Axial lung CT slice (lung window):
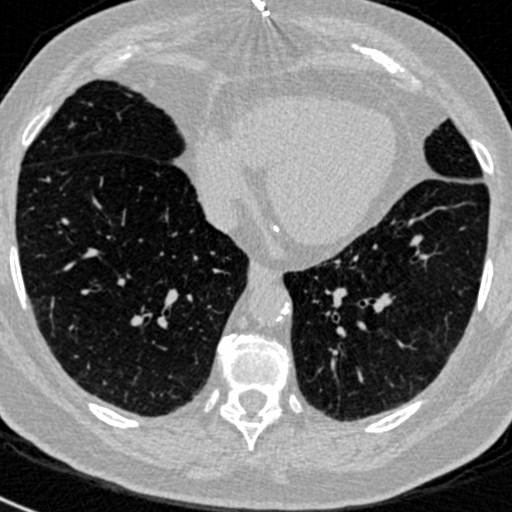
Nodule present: no